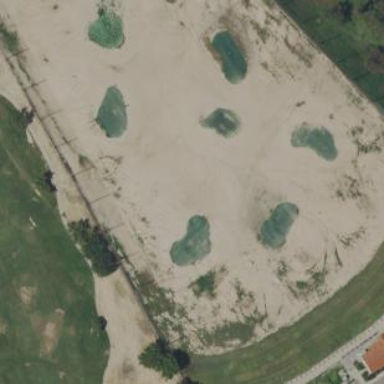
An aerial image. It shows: Grassy area used as driving range for golf.